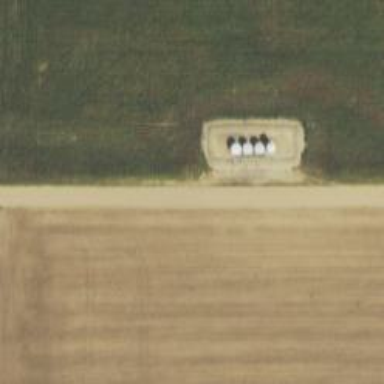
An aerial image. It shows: Storage tank that is man-made.